Question: I am a very newbie and currently working for my Final Project. I watch a youtube video that teach me to code Abstractive Text Summarization with google's Pegasus library.
So here is the code
'''
from transformers import PegasusForConditionalGeneration, PegasusTokenizer
tokenizer = PegasusTokenizer.from_pretrained("google/pegasus-xsum")
model = PegasusForConditionalGeneration.from_pretrained("google/pegasus-xsum")
'''
So here is the sample of the code in notebook : <URL>
and it will running download the library like picture below :

Thanks.
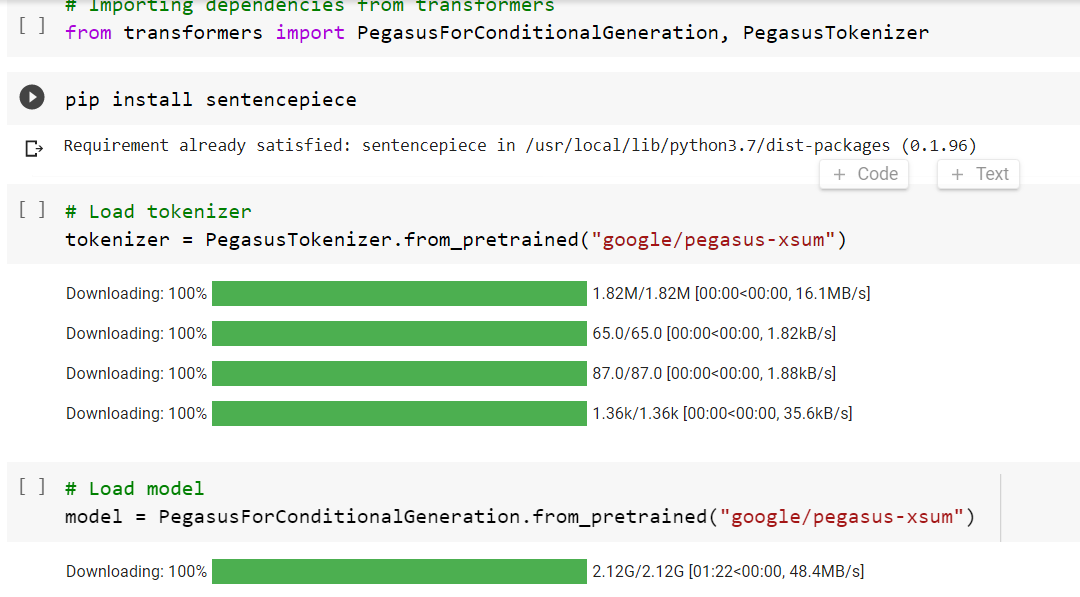
Answer: Using you can find and locate the modules easily.
'''
import inspect
from transformers import PegasusForConditionalGeneration, PegasusTokenizer
tokenizer = PegasusTokenizer.from_pretrained("google/pegasus-xsum")
model = PegasusForConditionalGeneration.from_pretrained("google/pegasus-xsum")
print(inspect.getfile(PegasusForConditionalGeneration))
print(inspect.getfile(PegasusTokenizer))
'''
You will get their paths sth like this
'''
/usr/local/lib/python3.9/site-packages/transformers/models/pegasus/modeling_pegasus.py
/usr/local/lib/python3.9/site-packages/transformers/models/pegasus/tokenization_pegasus.py
'''
Now, if you go and see what is inside the file, you will notice that the model of is being probably fetched by the following line
'''
PRETRAINED_VOCAB_FILES_MAP = {
"vocab_file": {"google/pegasus-xsum": "https://huggingface.co/google/pegasus-xsum/resolve/main/spiece.model"}
}
'''
where here if you open:
<URL>
You will get the model downloaded directly to your machine.
### UPDATE
After some search on Google, I've found sth important where you can get the used models and all their related files downloaded to your working directory by the following
'''
tokenizer.save_pretrained("local_pegasus-xsum_tokenizer")
model.save_pretrained("local_pegasus-xsum_tokenizer_model")
'''
Ref:
<URL>
So that after running it, you will see the following being saved automatically in your working directory. So, now you can call the models directly but you need to search how...
<URL>
Also, the file that you wanted to know its path locally, it is being located here online
<URL>
And after downloading the models to your directory as you can see from the screenshot its name is as it's named online.